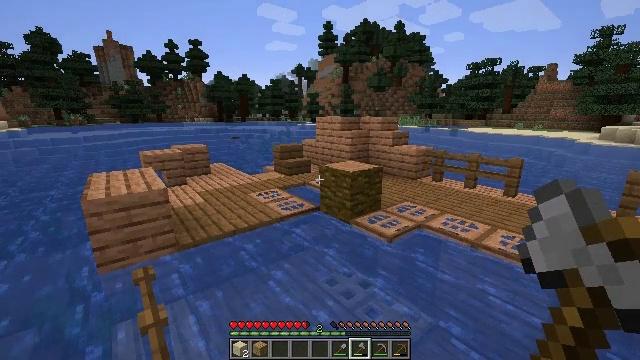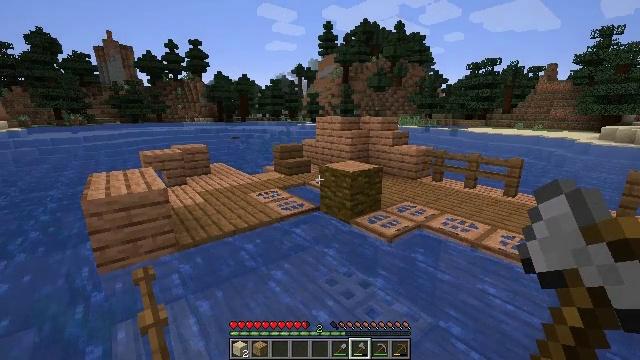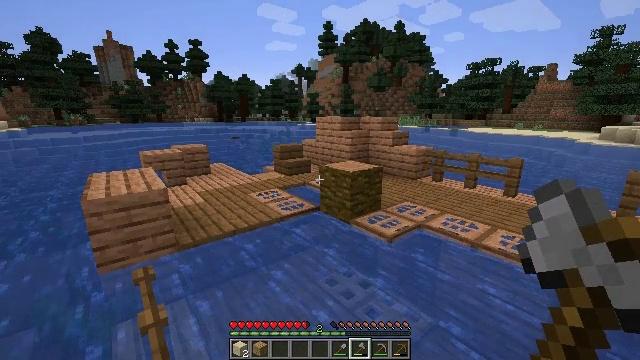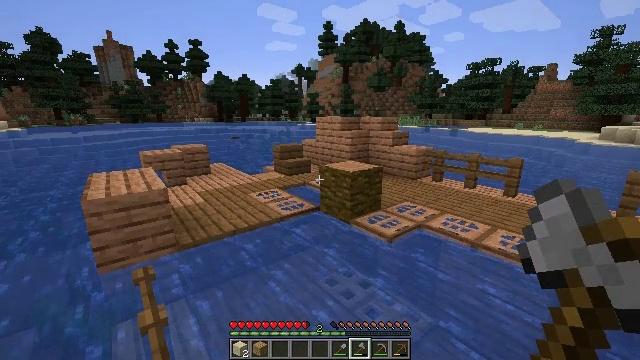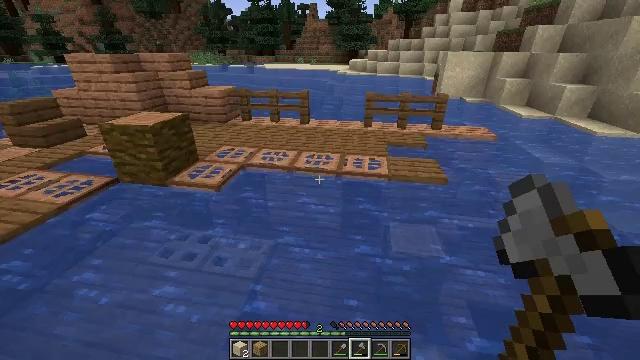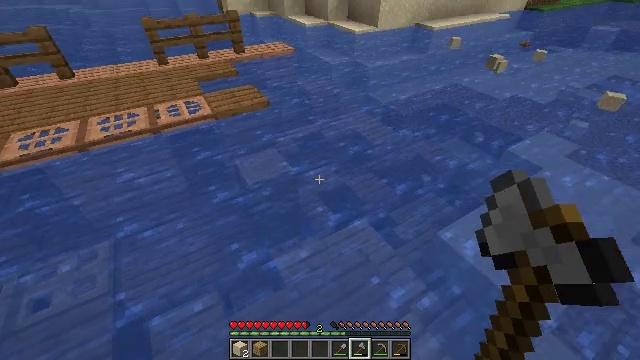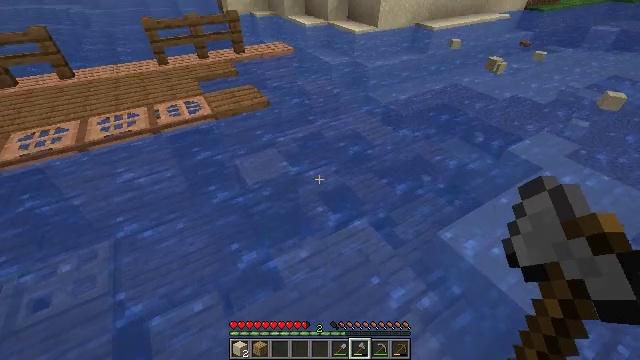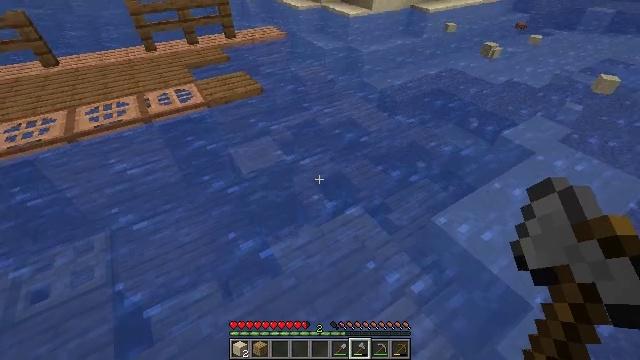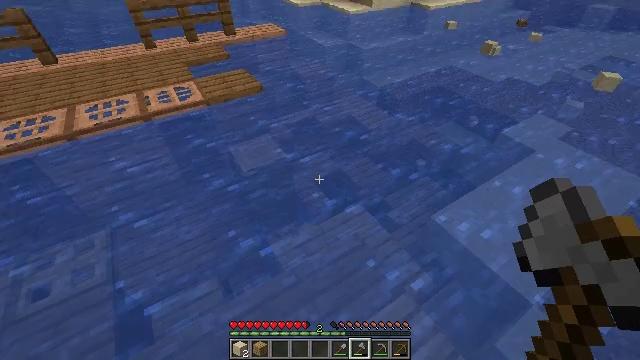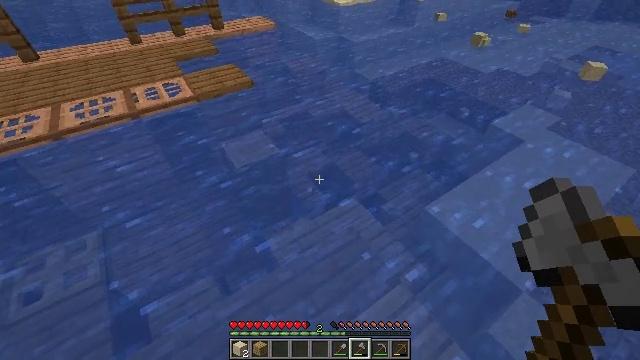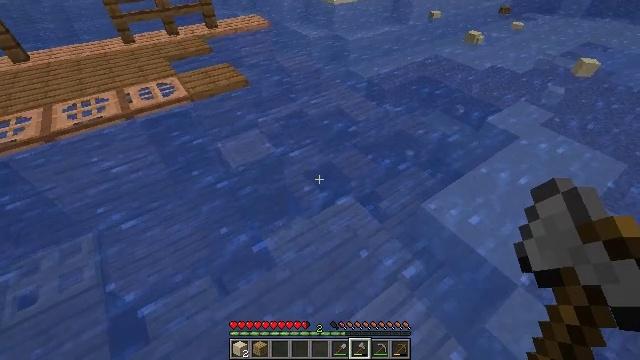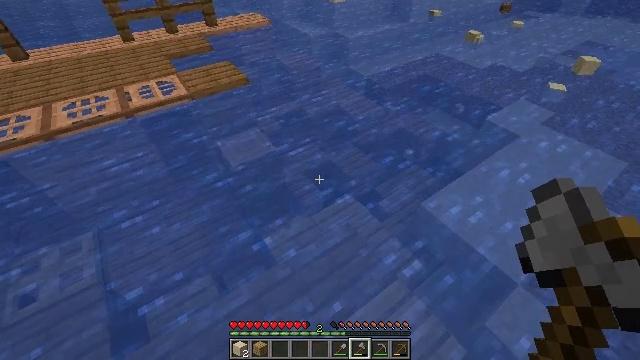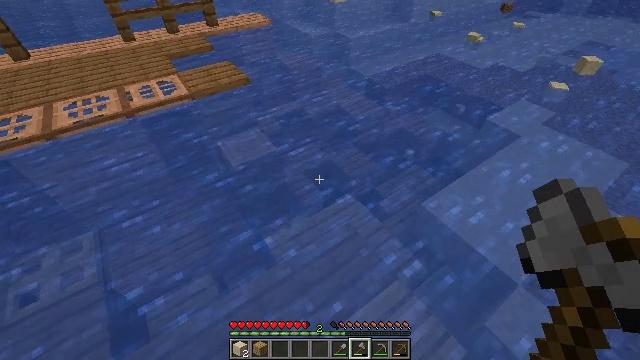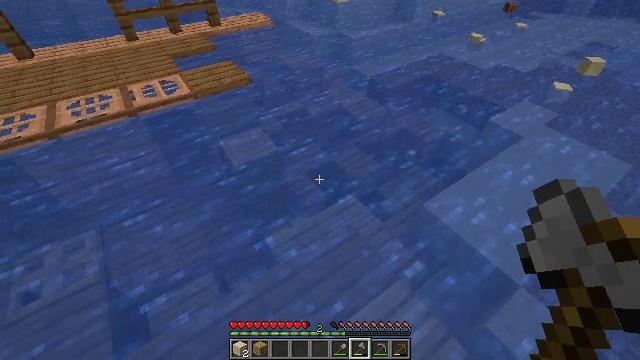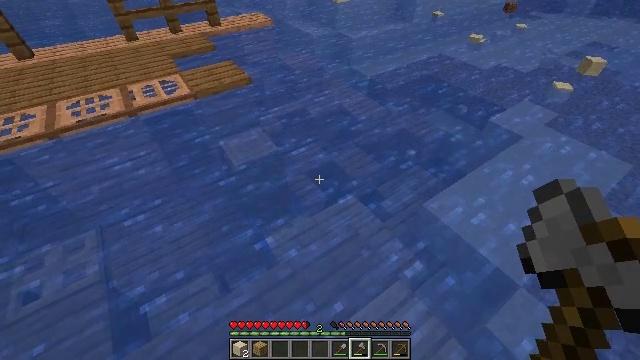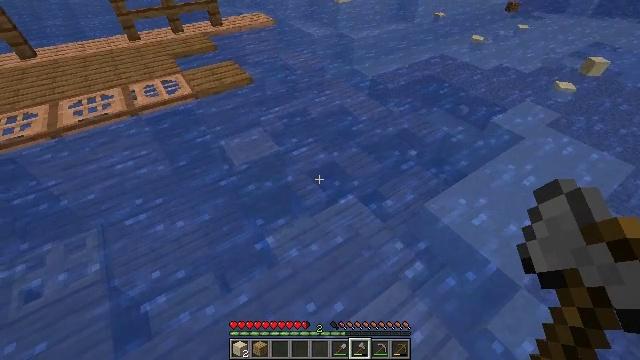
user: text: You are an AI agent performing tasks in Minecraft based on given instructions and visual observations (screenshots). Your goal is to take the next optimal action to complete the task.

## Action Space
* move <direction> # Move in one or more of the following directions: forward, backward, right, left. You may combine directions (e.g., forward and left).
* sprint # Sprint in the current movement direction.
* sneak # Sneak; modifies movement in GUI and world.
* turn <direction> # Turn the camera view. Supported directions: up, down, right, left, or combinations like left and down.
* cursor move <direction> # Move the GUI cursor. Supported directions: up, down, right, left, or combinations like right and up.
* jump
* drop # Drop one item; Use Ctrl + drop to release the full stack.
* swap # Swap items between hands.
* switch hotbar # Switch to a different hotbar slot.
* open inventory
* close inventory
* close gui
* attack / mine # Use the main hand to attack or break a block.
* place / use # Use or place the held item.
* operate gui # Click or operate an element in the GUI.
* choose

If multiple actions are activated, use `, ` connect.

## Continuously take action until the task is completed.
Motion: motion action
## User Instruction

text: Attack the ground to gather sand.
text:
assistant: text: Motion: no_op
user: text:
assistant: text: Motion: no_op
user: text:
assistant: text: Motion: no_op
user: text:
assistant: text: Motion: turn right and down
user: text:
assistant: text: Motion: turn right and down
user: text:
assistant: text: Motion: no_op
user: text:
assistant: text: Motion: turn right and down
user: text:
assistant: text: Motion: no_op
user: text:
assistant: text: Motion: turn right and down
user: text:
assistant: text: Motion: turn right
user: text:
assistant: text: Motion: no_op
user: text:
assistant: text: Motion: no_op
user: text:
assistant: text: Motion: no_op
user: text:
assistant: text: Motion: no_op
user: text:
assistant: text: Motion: no_op
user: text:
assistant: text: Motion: no_op
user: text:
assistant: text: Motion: no_op
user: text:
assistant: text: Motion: no_op
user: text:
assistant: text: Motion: no_op
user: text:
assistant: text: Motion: no_op
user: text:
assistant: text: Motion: no_op
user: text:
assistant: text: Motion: no_op
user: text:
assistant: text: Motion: no_op
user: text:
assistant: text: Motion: no_op
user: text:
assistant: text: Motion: no_op
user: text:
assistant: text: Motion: no_op
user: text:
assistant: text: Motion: no_op
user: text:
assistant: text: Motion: no_op
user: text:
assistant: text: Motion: no_op
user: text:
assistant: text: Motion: no_op